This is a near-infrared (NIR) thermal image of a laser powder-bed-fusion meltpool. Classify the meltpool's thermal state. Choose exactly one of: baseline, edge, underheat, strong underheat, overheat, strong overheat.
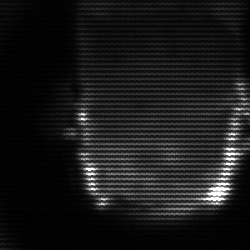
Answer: baseline